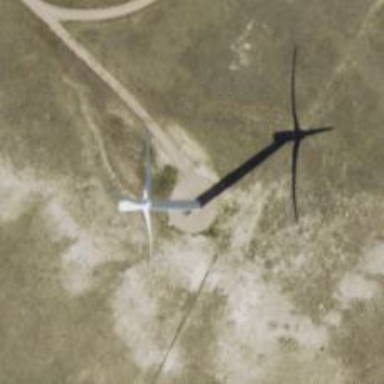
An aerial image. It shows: Wind power generator utilizing wind turbines.